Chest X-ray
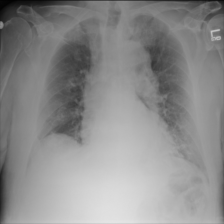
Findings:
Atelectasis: negative
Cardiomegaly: negative
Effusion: negative
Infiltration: negative
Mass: negative
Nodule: negative
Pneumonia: negative
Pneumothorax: negative
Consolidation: negative
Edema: negative
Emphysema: negative
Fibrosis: negative
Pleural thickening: negative
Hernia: negative